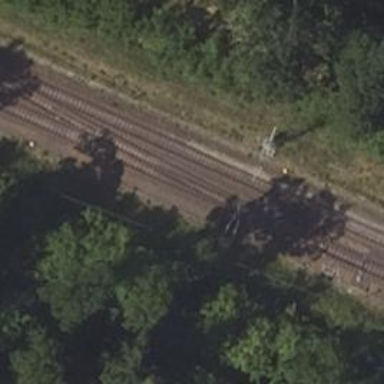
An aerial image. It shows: Railway track.